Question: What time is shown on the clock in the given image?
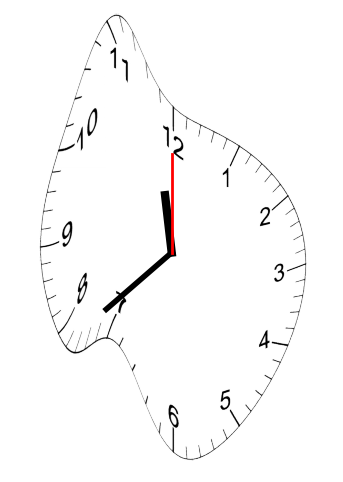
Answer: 11:38:00